Field crop: maize
Growth stage: 2
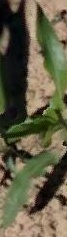
Species: maize